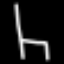
Label: chair